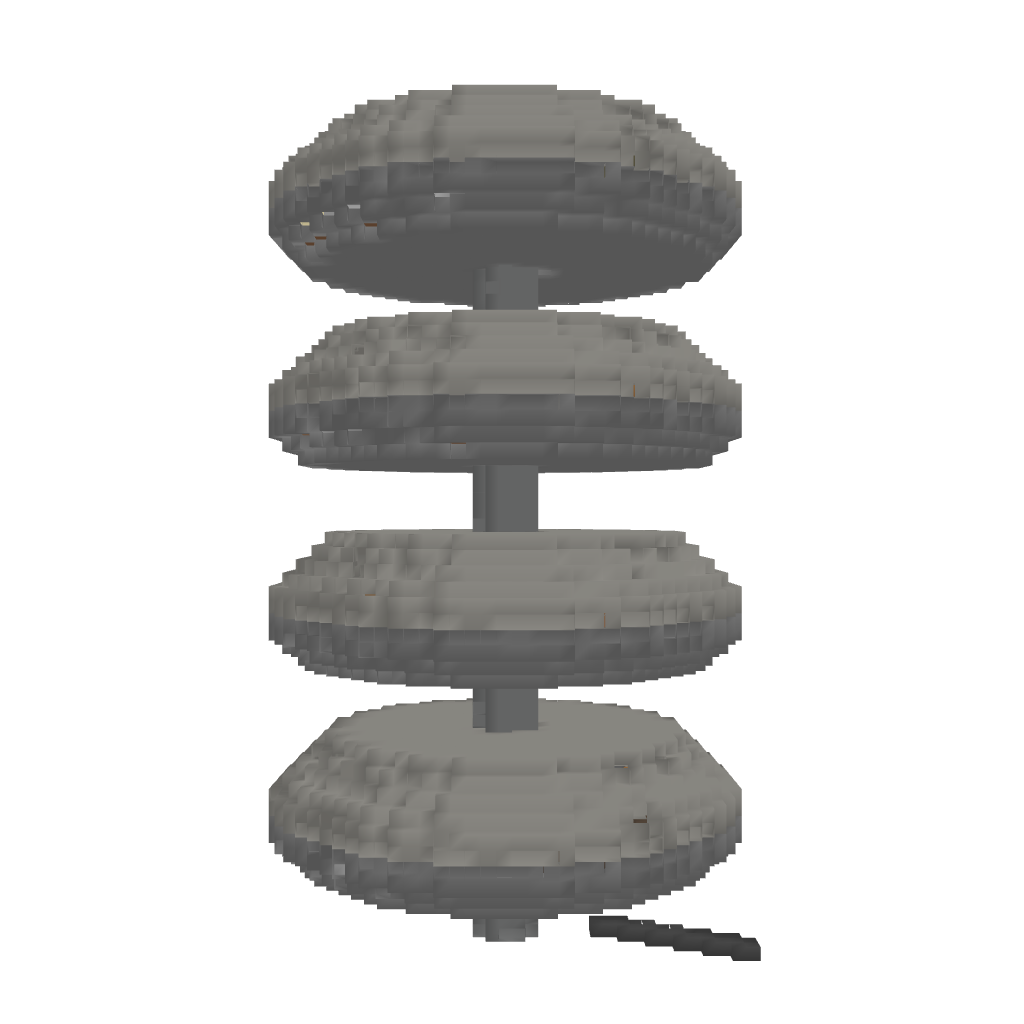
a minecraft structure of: Four Tier Garden